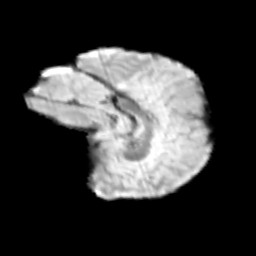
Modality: T2w
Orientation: sagittal
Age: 10
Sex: male
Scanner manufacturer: siemens
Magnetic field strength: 3 T
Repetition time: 3.8 s
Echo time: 0.07 s